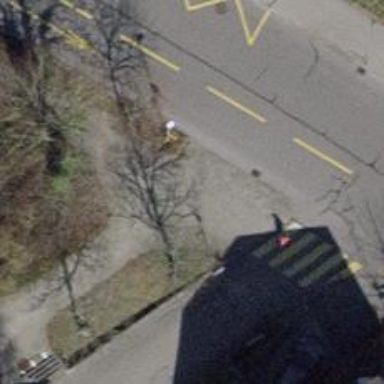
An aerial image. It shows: Asphalt sidewalk along the footway.